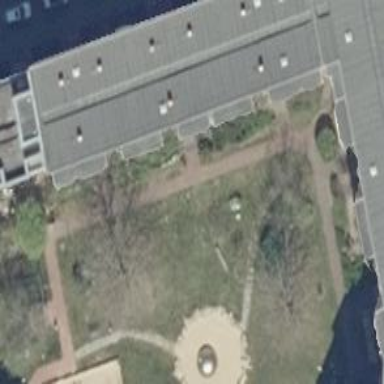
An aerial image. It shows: Flat-roofed apartment building.